Field crop: maize
Growth stage: 1
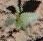
Species: datura